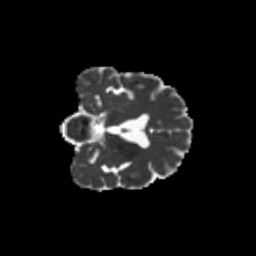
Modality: MD
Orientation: coronal
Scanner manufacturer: siemens
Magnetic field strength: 3 T
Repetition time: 9.2 s
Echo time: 0.084 s